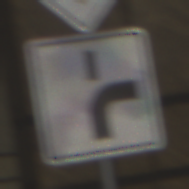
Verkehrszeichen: VerlaufVorfahrtsstrasse8
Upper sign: Vorfahrtsstrasse
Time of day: MorningAfternoon
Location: Outdoor (Urban)
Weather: PartlyCloudy
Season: NotSpecified
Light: Natural